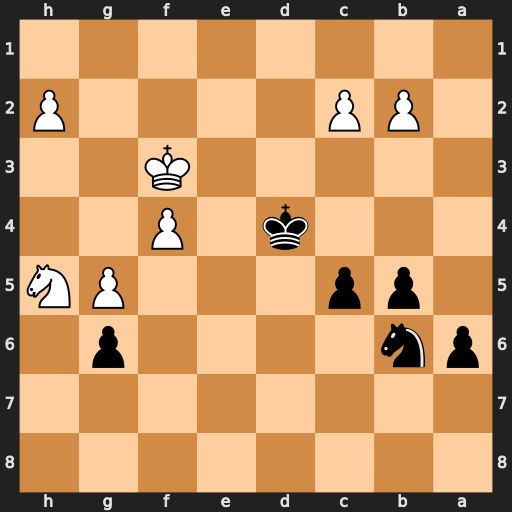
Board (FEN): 8/8/pn4p1/1pp3PN/3k1P2/5K2/1PP4P/8
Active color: b
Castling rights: -
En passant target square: -
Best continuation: gxh5 c3+ Kd5